Interaction volume radius: 10 \u00c5
Interaction volume height: 10 \u00c5
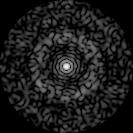
Disorder parameter: 0.8439